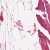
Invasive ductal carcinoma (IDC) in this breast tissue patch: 0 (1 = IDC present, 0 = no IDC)